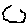
Label: hexagon